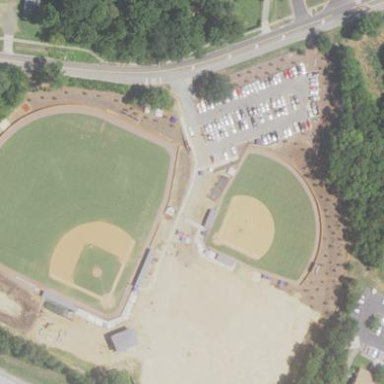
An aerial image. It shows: Sports centre dedicated to baseball and softball activities.